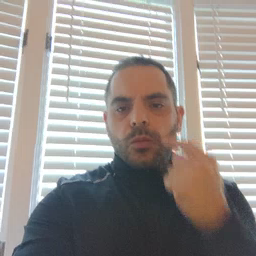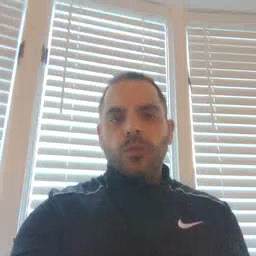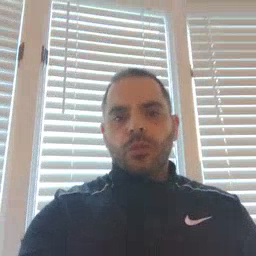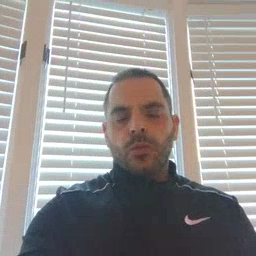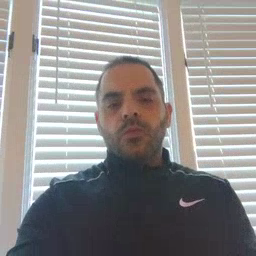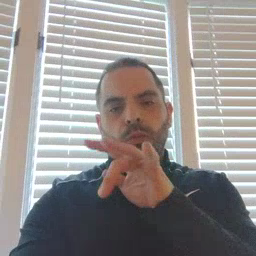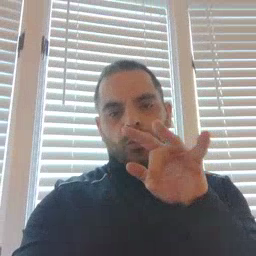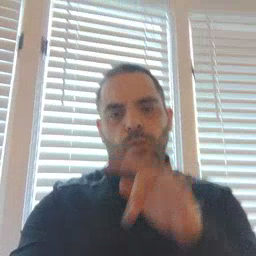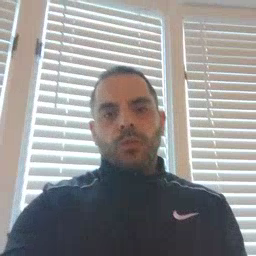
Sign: empty